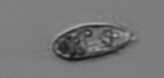
Label: Pleuronema